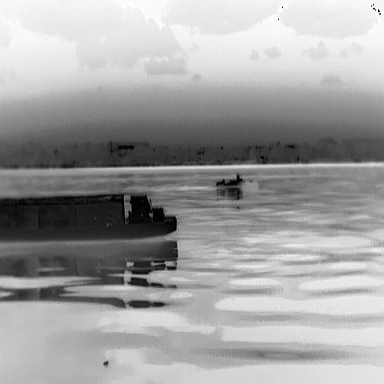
There are two objects shown in the infrared image, including a fishing_boat, and a warship.